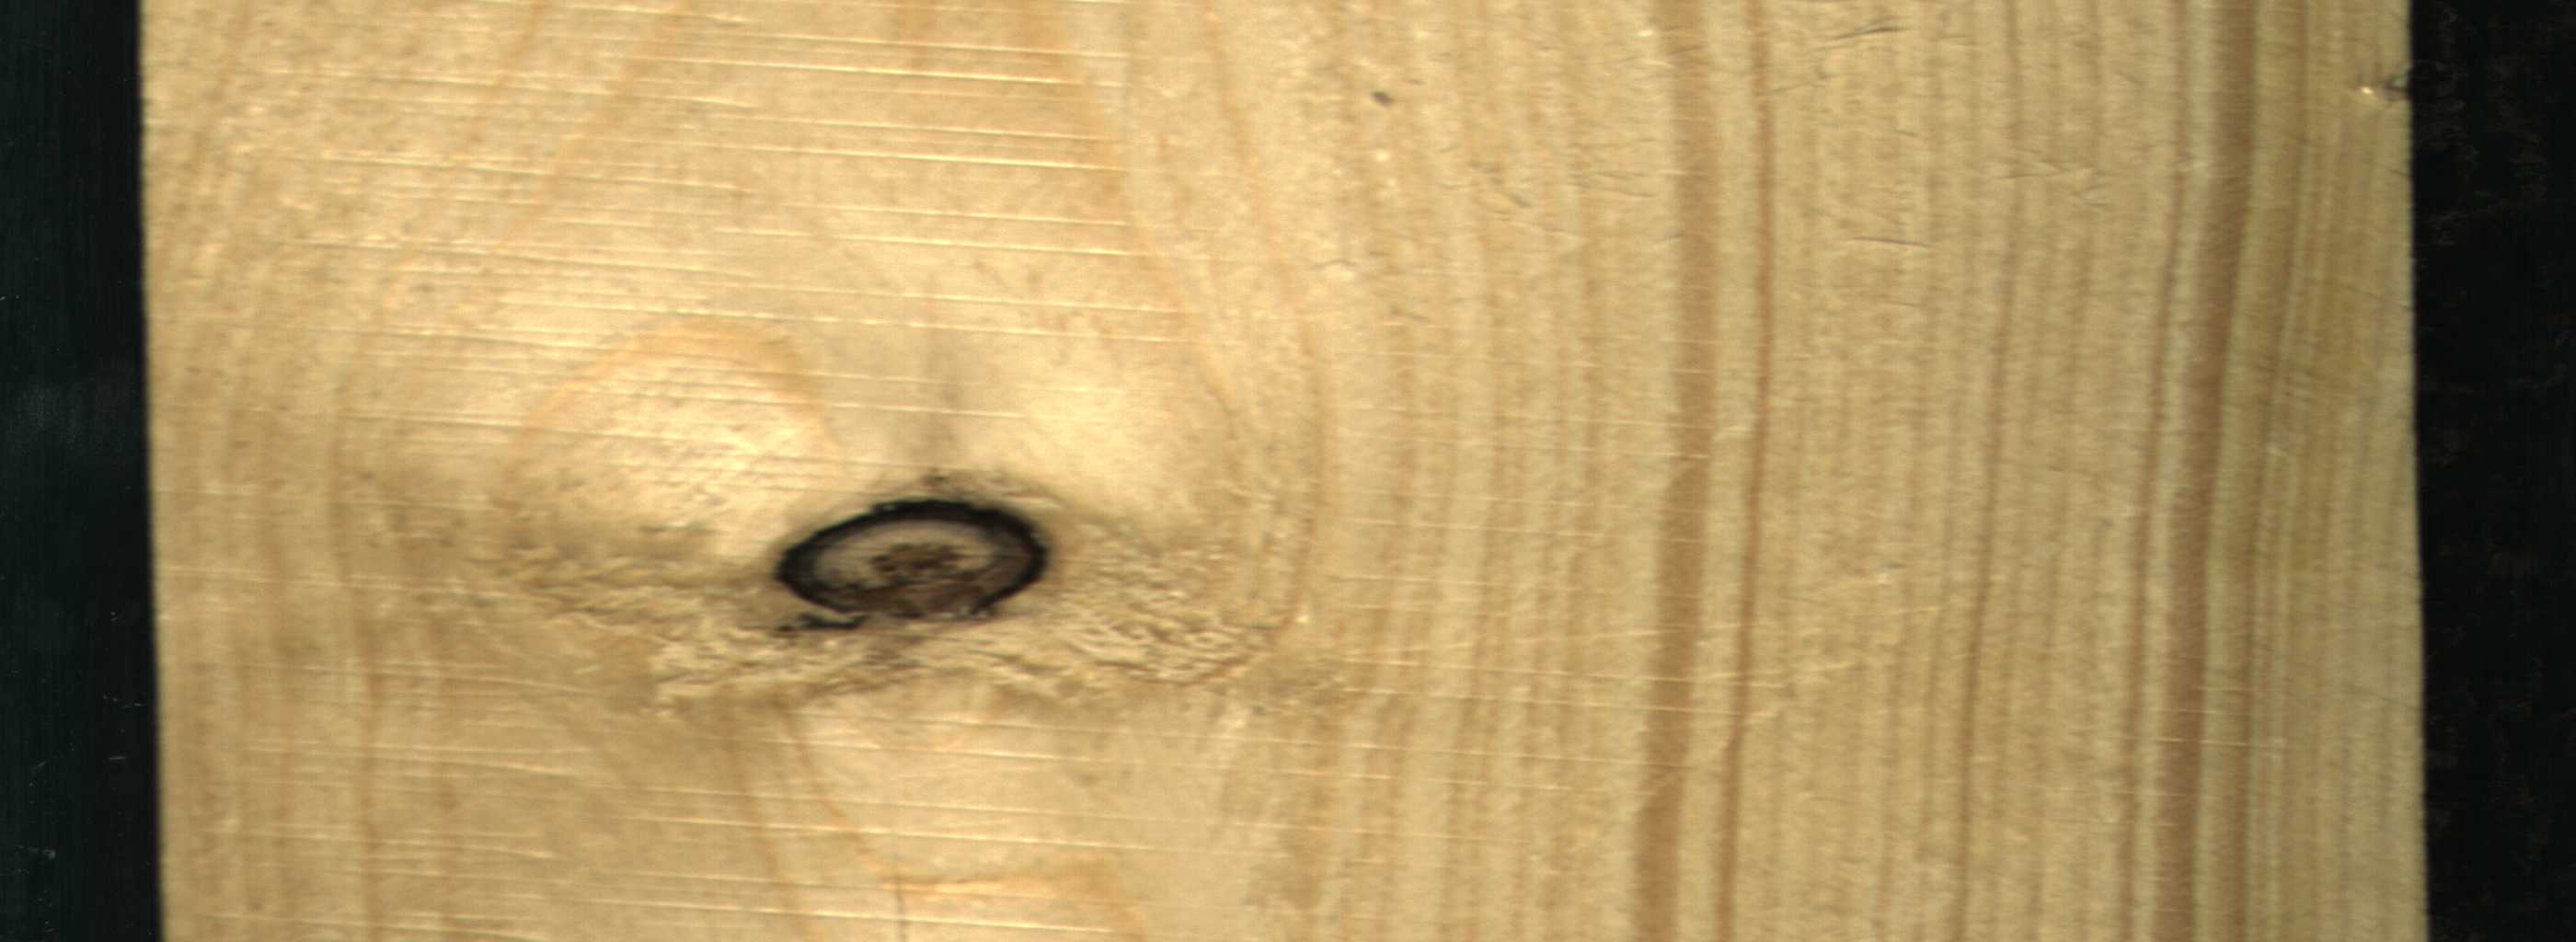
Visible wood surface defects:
Dead_Knot